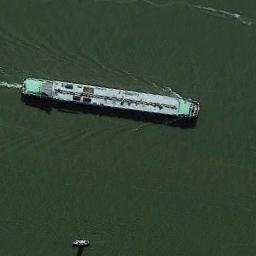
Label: ship